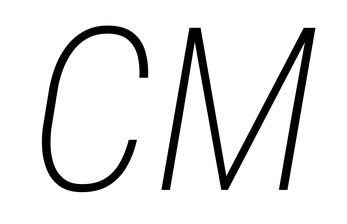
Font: Roboto-Italic_Condensed_ExtraLight_Italic